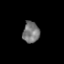
Tissue: prostate
Cell type: T cells
Senescence score: 0.3437
Nuclear area (px): 348
Mean DAPI intensity: 118.655